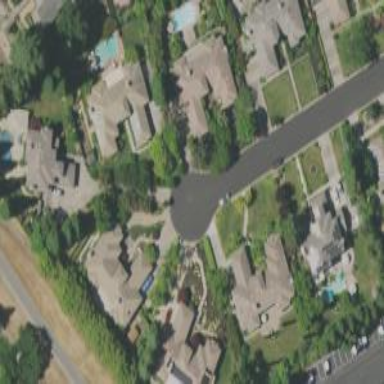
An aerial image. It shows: Driveway.